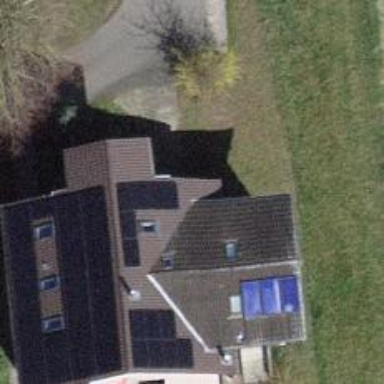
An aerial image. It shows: Solar power generator with photovoltaic panels.